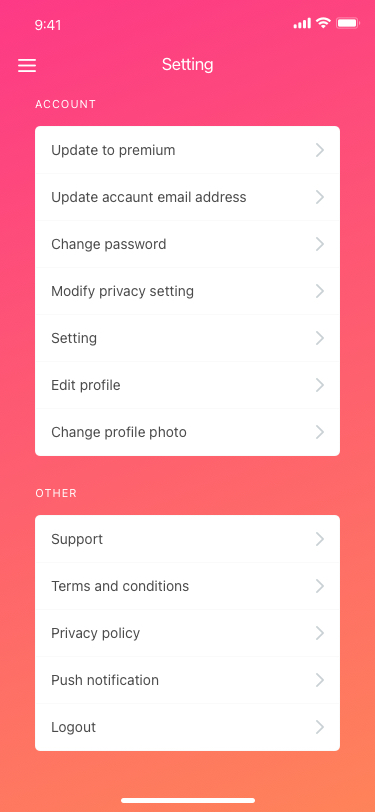
Text in this UI design:
Setting
Update to premium
Update accaunt email address
Change profile photo
Edit profile
Setting
Change password
Modify privacy setting
Account
Support
Other
Terms and conditions
Privacy policy
Push notification
Logout